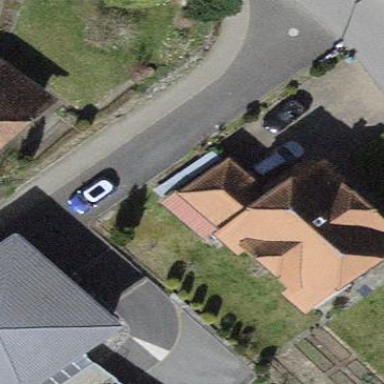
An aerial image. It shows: Detached building with hipped roof shape.